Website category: university
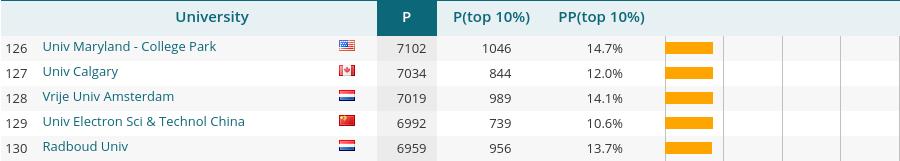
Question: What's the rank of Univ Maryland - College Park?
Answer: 126

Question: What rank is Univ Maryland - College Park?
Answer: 126

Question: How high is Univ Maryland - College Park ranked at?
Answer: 126

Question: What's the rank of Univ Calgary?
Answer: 127

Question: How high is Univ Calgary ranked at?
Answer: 127

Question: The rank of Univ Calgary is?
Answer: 127

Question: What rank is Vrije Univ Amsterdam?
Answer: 128

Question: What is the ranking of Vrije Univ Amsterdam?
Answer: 128

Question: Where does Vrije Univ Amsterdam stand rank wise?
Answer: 128

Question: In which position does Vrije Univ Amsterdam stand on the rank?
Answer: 128

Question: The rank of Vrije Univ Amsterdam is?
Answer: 128

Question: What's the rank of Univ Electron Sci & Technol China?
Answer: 129

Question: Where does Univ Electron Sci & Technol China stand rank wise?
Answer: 129

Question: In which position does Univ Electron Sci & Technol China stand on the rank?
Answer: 129

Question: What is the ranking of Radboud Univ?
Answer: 130

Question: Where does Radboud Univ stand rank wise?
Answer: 130

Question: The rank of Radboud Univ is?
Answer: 130

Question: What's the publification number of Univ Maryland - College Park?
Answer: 7102

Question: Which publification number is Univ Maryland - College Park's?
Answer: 7102

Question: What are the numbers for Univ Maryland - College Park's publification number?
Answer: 7102

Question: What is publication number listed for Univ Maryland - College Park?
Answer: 7102

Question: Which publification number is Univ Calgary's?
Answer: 7034

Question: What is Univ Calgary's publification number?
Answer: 7034

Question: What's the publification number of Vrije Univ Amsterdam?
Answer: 7019

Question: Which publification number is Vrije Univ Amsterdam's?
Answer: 7019

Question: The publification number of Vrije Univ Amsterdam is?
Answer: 7019

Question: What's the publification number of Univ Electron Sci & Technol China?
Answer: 6992

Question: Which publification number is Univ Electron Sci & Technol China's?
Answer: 6992

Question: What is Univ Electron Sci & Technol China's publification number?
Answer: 6992

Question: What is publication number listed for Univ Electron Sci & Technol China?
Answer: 6992

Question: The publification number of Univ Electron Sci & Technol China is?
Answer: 6992

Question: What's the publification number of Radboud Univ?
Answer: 6959

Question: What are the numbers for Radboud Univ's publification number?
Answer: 6959

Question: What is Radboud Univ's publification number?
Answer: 6959

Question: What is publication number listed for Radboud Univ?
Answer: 6959

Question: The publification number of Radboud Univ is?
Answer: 6959

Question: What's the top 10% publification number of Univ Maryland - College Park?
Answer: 1046

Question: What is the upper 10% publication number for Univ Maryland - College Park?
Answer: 1046

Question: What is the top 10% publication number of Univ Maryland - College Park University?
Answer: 1046

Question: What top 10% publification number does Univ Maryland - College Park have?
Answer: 1046

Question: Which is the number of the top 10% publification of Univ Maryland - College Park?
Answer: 1046

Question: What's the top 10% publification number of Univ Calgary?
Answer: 844

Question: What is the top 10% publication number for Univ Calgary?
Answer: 844

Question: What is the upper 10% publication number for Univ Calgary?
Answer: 844

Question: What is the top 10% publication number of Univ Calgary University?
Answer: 844

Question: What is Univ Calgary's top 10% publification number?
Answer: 844

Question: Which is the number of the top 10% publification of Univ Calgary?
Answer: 844

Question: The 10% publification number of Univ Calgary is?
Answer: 844

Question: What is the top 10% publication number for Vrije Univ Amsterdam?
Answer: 989

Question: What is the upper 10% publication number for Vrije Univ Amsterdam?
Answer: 989

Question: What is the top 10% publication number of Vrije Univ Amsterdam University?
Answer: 989

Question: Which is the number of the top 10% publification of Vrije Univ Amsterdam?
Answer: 989

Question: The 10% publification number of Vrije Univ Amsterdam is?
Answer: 989

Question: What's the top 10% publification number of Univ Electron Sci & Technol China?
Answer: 739

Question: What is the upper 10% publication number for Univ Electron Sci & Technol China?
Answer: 739

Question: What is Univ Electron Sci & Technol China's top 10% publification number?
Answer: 739

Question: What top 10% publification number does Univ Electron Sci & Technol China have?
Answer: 739

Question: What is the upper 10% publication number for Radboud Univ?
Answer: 956

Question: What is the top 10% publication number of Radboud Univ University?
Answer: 956

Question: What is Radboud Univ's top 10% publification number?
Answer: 956

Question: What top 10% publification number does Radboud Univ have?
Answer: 956

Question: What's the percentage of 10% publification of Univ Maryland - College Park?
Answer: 14.7%

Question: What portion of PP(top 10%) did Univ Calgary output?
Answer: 12.0%

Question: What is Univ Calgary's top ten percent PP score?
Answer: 12.0%